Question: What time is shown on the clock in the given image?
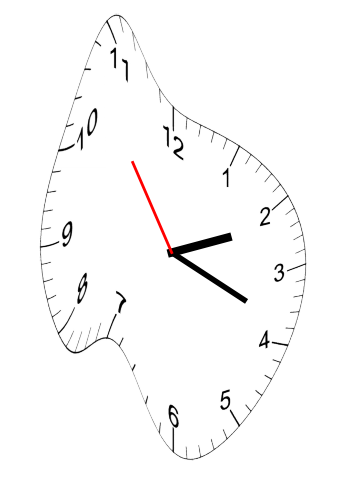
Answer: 02:18:54